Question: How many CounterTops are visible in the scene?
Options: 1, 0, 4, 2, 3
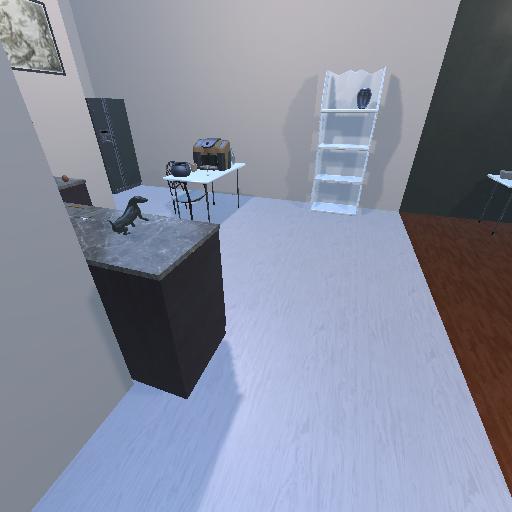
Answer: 1